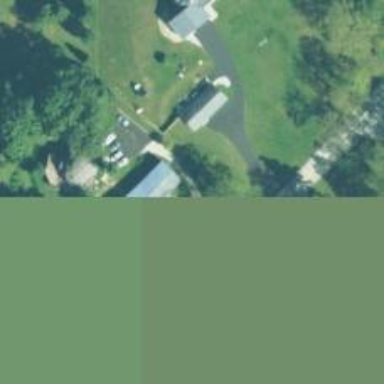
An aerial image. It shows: Driveway.